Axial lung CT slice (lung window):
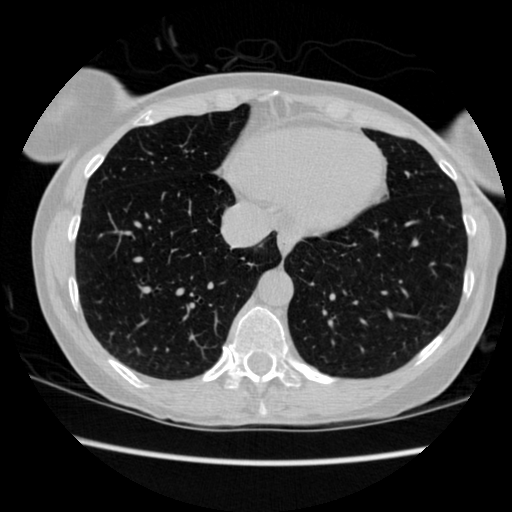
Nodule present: no